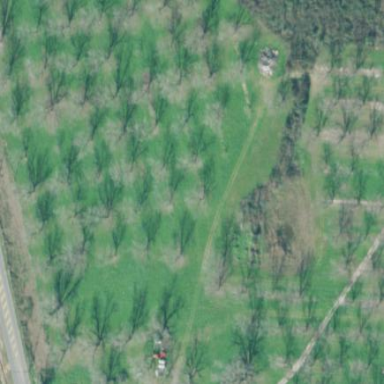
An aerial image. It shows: Orchard.